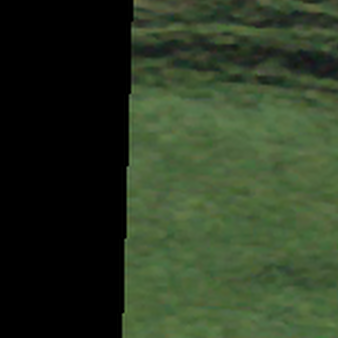
Label: other